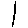
Label: line